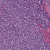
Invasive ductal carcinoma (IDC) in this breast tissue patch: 1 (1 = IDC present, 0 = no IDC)